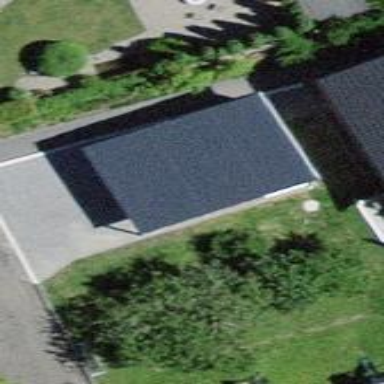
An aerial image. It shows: Carport structure.